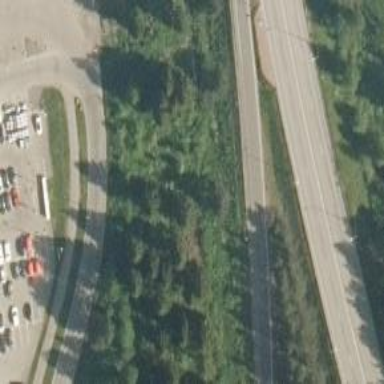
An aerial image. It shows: Trunk link highway with tertiary functional class.